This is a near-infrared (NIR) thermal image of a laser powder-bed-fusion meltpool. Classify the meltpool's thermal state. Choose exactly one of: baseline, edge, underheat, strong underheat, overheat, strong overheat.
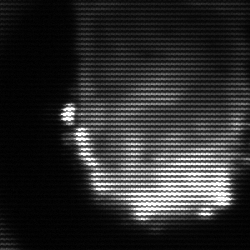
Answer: baseline